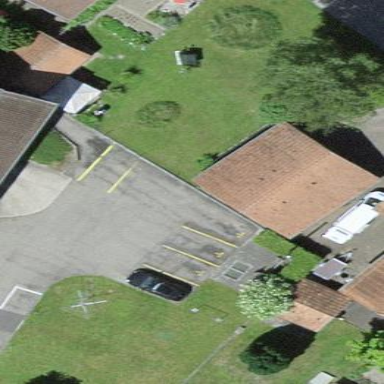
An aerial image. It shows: Garage building.